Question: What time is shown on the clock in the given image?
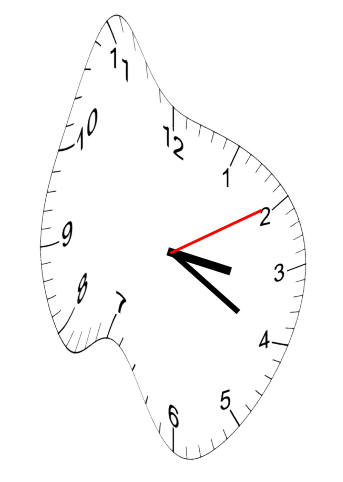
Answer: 03:20:10